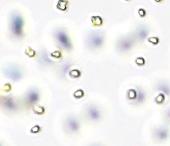
Label: Phaeocystis